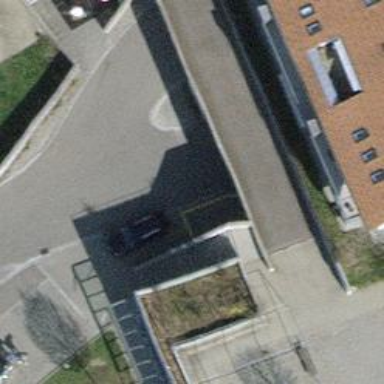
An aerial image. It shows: Entrance to parking area.